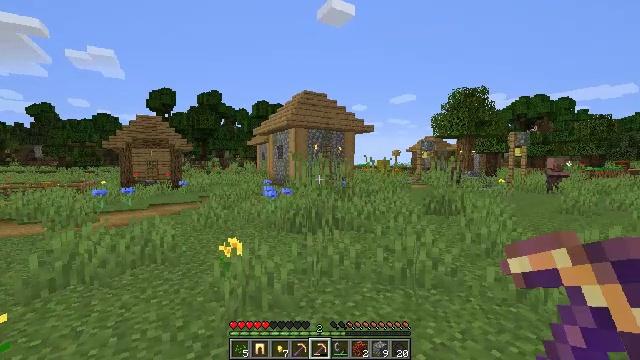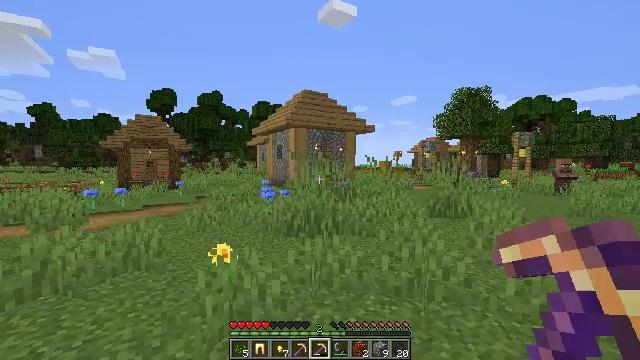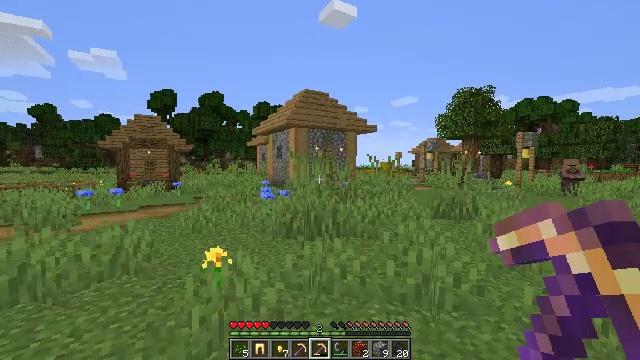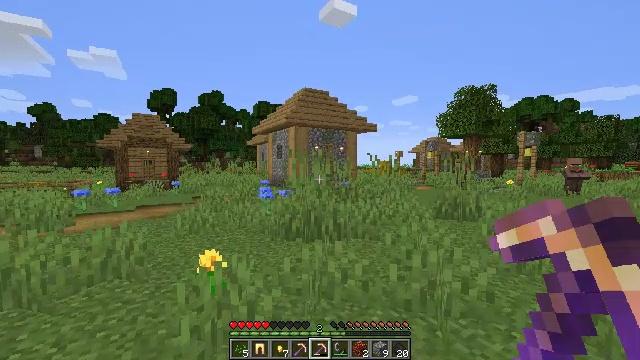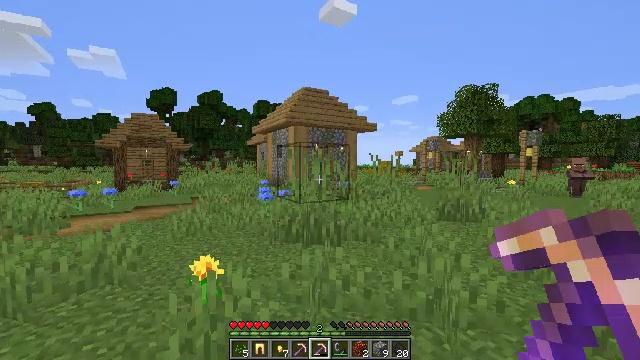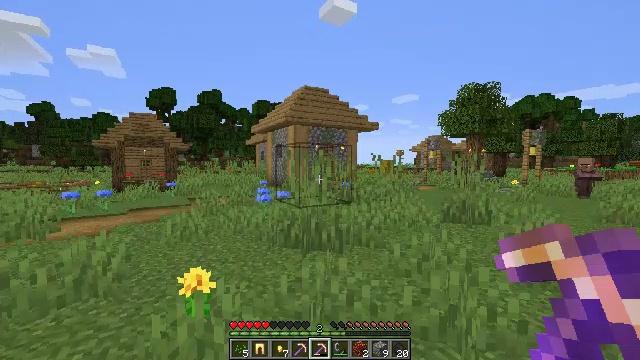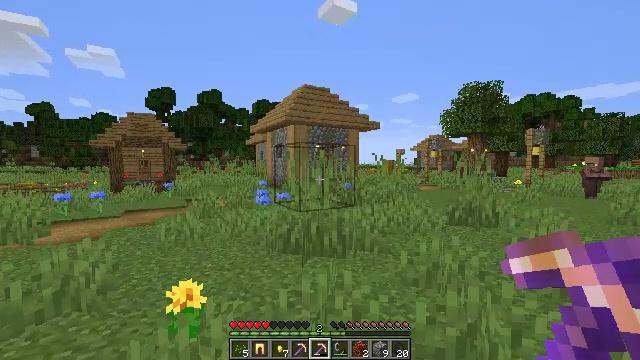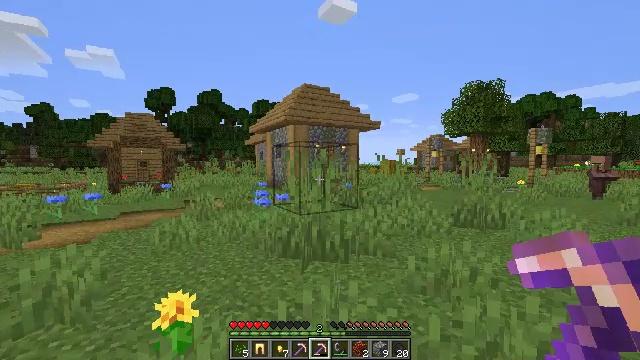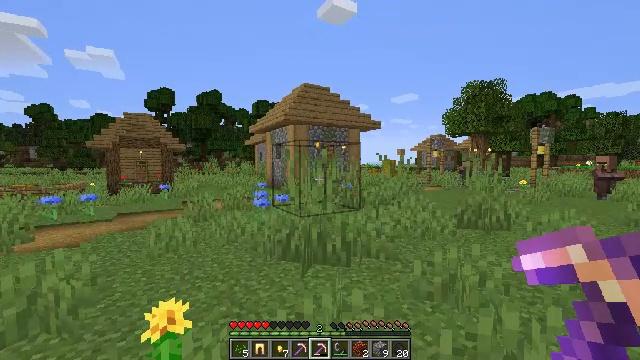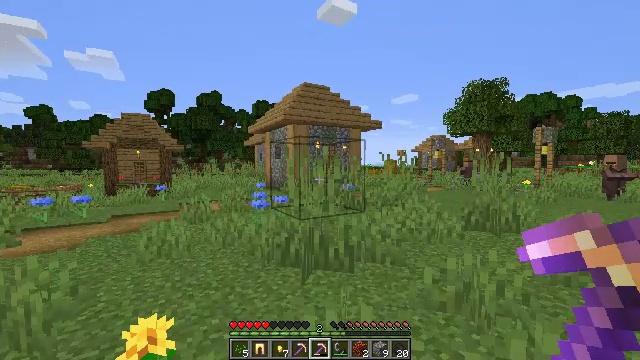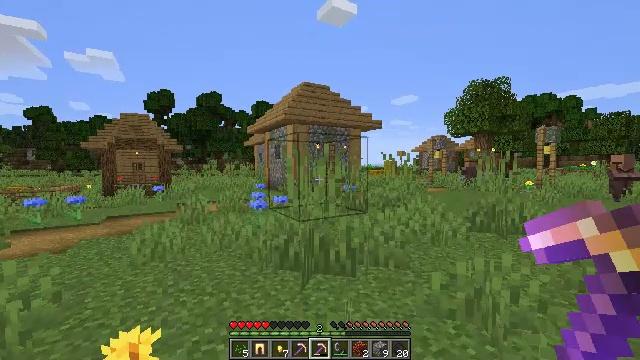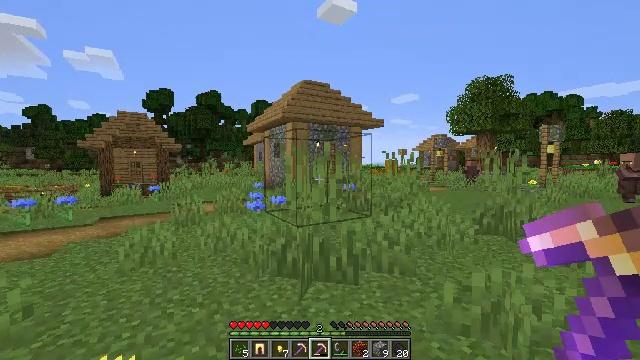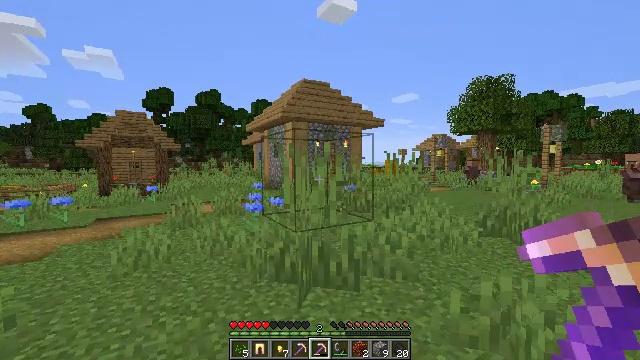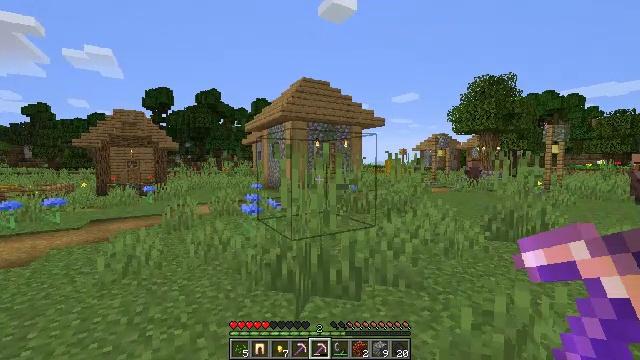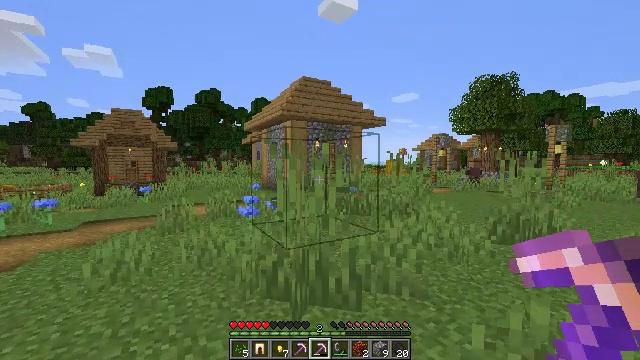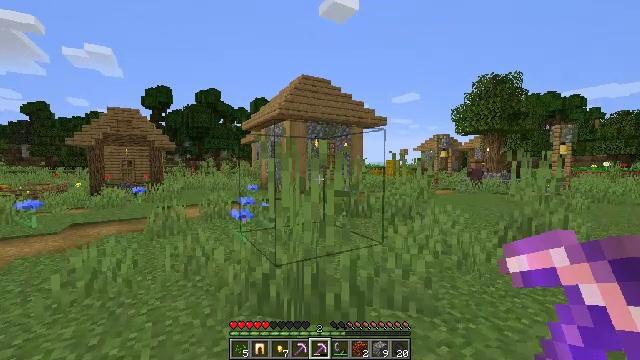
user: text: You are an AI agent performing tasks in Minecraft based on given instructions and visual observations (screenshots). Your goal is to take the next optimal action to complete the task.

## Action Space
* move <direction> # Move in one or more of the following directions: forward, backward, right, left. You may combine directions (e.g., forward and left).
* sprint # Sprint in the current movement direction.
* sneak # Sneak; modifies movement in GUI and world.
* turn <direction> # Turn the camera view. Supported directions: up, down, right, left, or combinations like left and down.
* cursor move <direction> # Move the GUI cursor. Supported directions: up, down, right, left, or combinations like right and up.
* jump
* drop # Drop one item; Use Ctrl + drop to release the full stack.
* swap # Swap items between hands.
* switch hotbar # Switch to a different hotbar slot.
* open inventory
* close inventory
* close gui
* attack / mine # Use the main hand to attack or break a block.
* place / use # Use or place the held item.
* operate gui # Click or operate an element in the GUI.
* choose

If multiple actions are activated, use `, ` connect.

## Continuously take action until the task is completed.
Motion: motion action
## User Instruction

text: Mine the white bed.
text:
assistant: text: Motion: move forward
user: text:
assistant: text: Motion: move forward
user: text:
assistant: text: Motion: move forward
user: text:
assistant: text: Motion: move forward
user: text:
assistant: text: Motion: move forward
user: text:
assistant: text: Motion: move forward
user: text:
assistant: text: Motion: move forward
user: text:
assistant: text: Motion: move forward
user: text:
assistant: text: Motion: move forward
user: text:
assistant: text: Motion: move forward
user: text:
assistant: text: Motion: move forward
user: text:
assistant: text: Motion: move forward
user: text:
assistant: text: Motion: move forward
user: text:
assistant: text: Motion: move forward
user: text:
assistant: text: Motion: move forward
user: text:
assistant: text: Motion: move forward
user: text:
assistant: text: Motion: move forward
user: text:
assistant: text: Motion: move forward
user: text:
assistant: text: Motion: move forward
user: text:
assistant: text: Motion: move forward
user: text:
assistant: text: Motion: move forward
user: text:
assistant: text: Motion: move forward
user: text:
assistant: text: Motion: move forward
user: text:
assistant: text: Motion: move forward
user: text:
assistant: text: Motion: move forward
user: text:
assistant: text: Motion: move forward
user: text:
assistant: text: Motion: move forward
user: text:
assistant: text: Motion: move forward
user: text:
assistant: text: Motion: move forward
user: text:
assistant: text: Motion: move forward